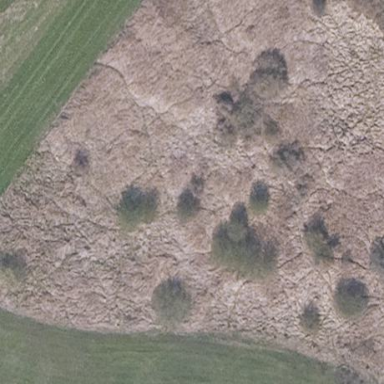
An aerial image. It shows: Landscape with heath vegetation.